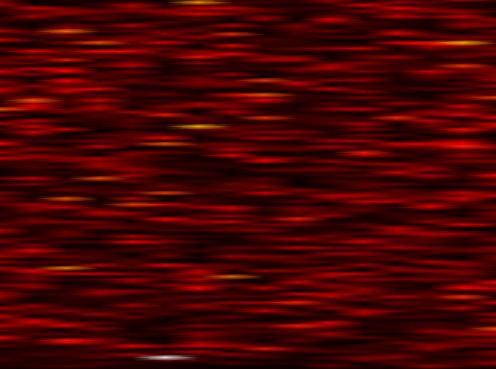
Label: FOFDM